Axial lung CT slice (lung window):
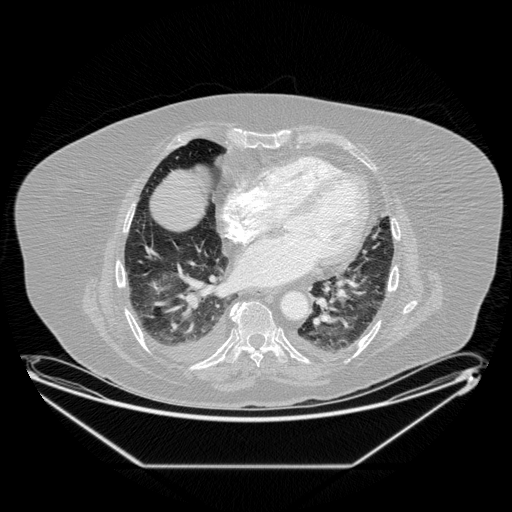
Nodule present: no